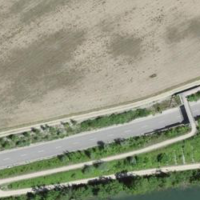
EUNIS habitat code: 52
Species observed at this site:
Artemisia vulgaris
Hippocrepis emerus